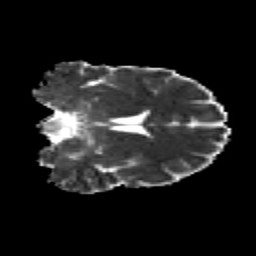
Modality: MD
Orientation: coronal
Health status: healthy
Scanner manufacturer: siemens
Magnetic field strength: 3 T
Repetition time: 12 s
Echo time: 0.092 s